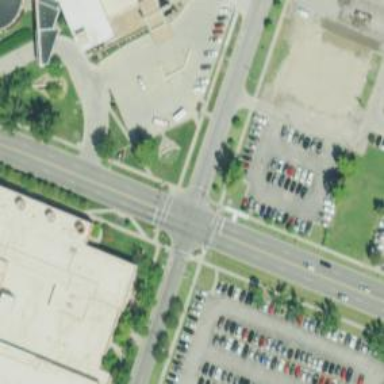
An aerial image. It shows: Solid stop line on the road marking.